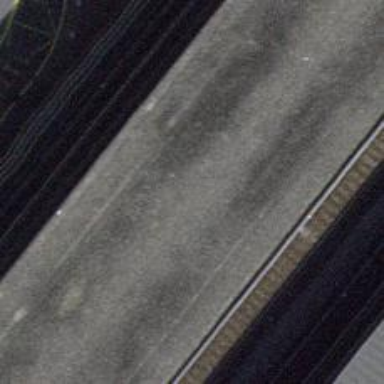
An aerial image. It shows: Black bench.